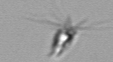
Label: Calciopappus